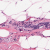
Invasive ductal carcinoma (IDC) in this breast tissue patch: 0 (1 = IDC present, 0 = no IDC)